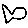
Label: fish